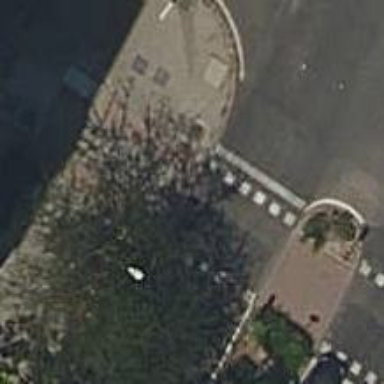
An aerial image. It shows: Road with traffic signals for signaling.